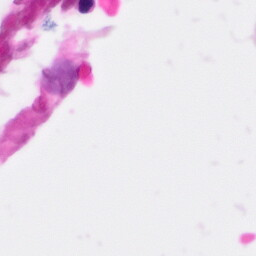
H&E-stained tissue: Pancreatic